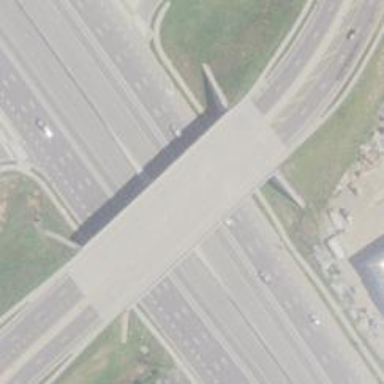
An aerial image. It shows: Expressway with asphalt surface classified as trunk highway.